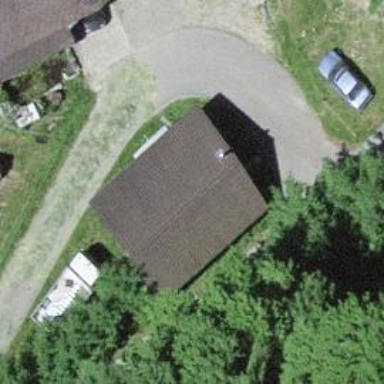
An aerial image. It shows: Garage building.